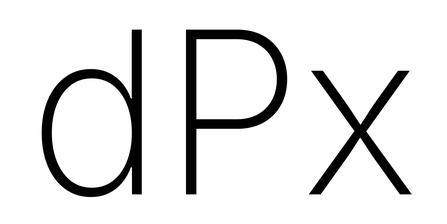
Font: Inter_ExtraLight